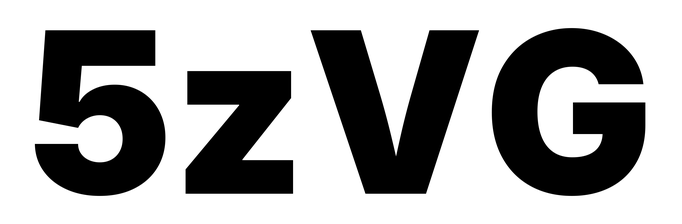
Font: Inter_Black